Question: When I make a button I want to make a div that appears when I hover the button, though I have problems with it's width and it's position.
The problem can be seen below in the pictures and in the jsfiddle. When I make something absolute to the relative button, it looks like it's max-width becomes the width of the button. If the button is small, the hover div will also be small. How can I make a normal hover div with a 'width:auto'?
<URL>

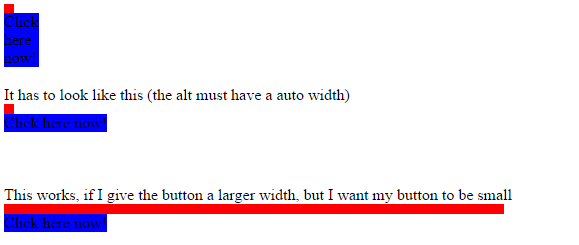
Answer: Just add a 'white-space: nowrap;' attribute to prevent the text from wrapping on nearest occasions;)
Here's a working example: <URL>
'bottom'